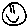
Label: smiley face